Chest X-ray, AP view. Patient: 16 years old, sex M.
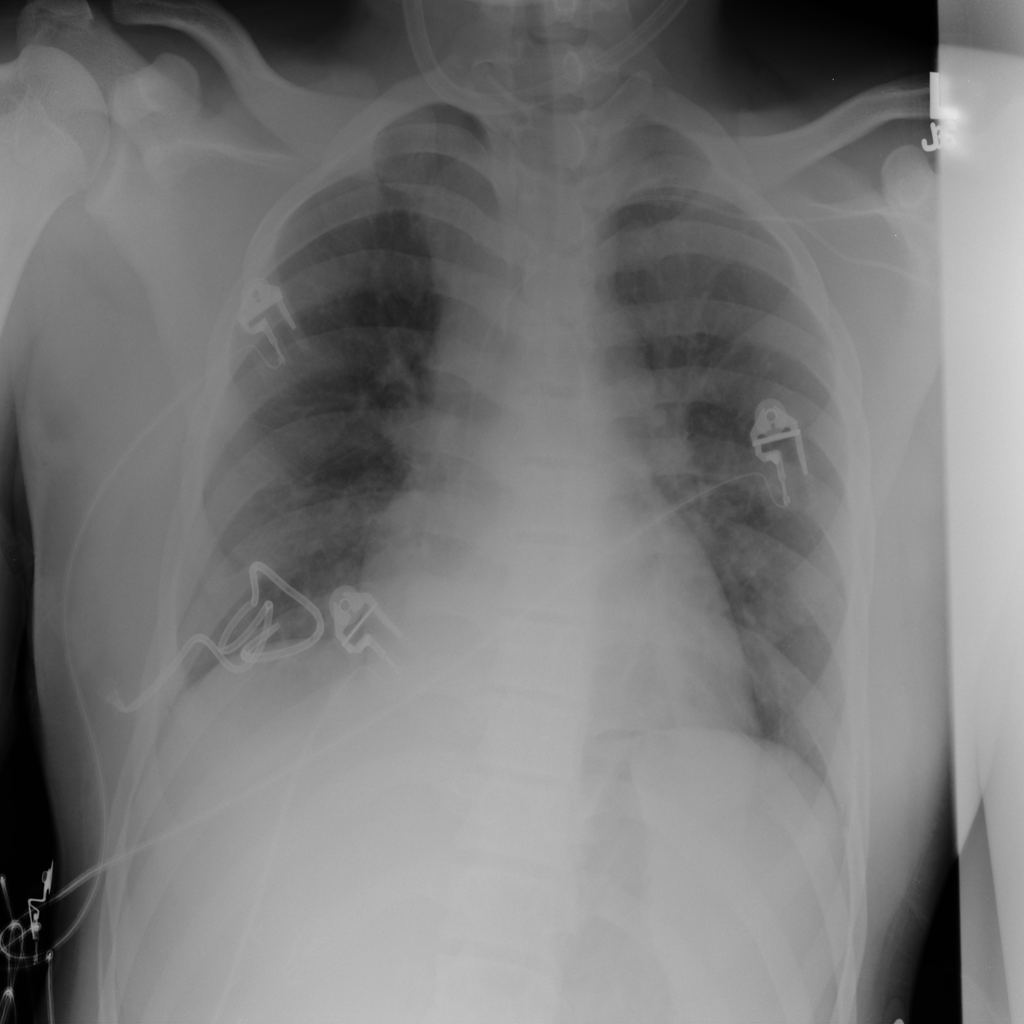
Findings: No Finding